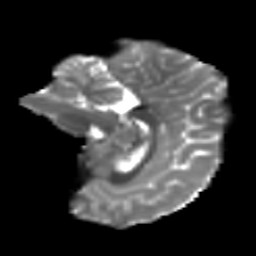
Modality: T2w
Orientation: sagittal
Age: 16
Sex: female
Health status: ill
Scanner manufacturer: ge
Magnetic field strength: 3 T
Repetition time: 6.752 s
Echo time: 0.079 s